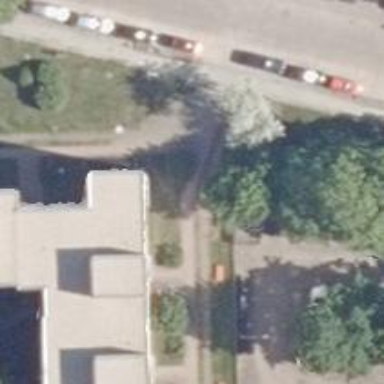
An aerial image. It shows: Sidewalk along the footway.